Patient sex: F
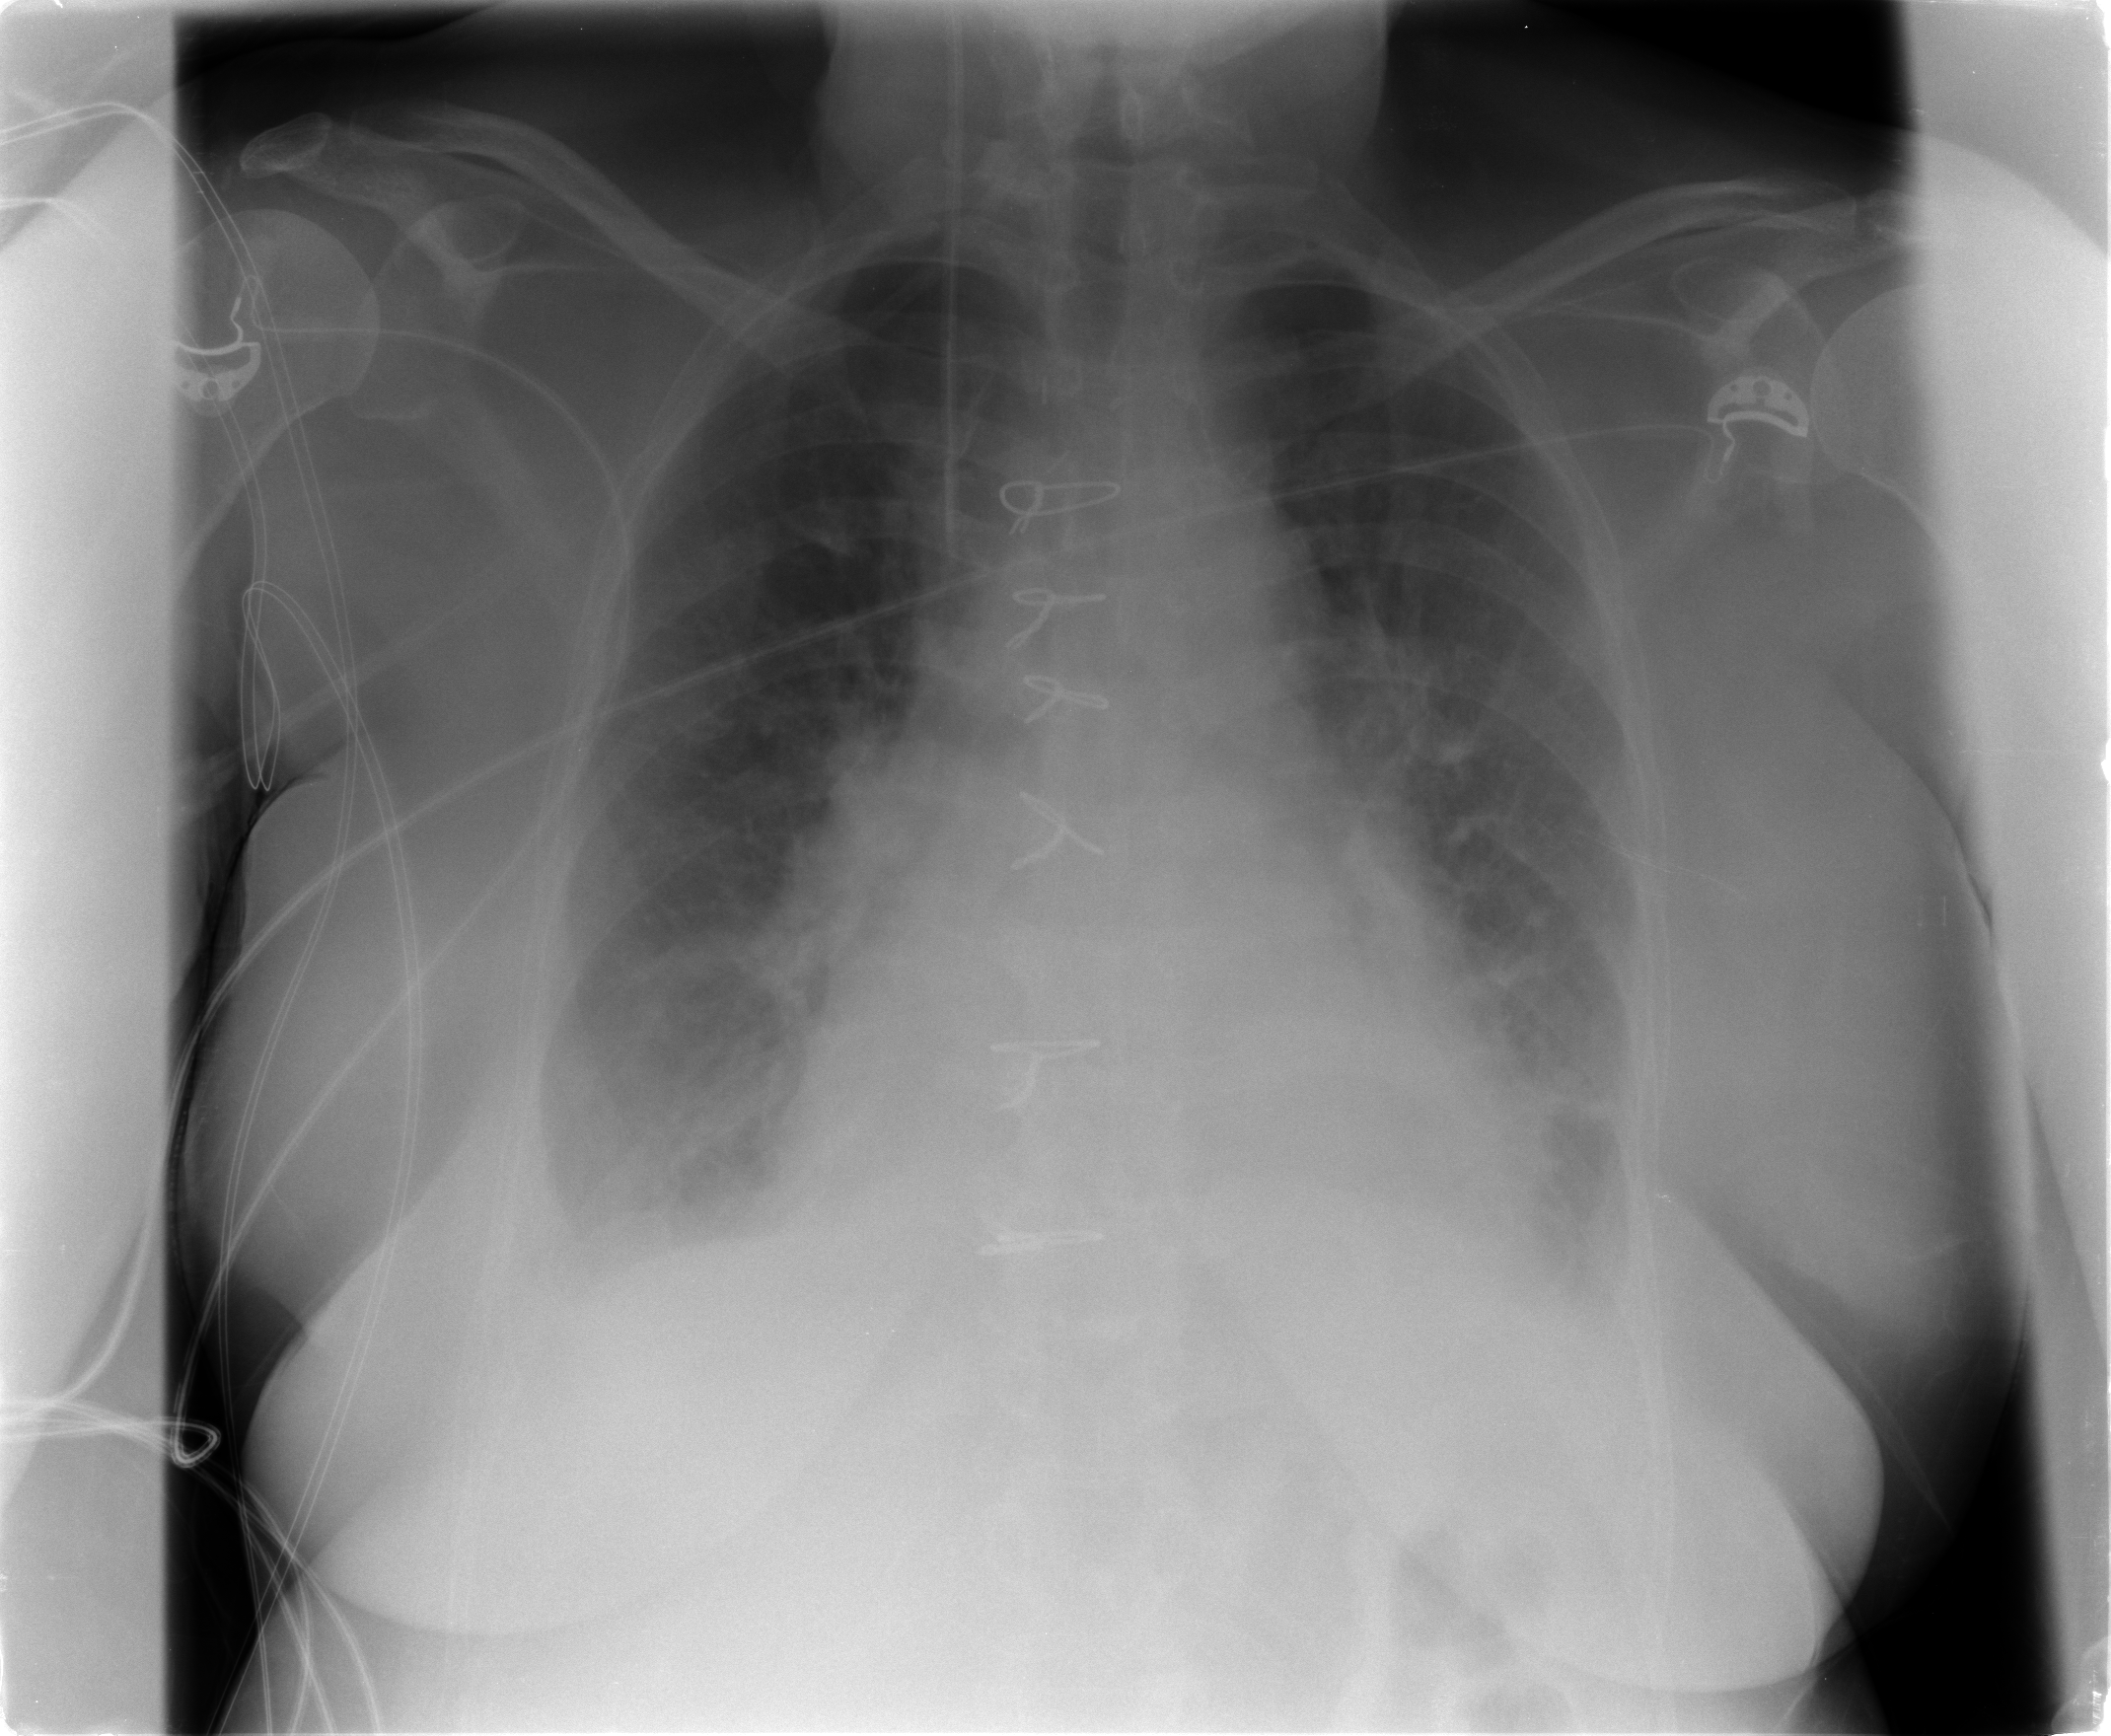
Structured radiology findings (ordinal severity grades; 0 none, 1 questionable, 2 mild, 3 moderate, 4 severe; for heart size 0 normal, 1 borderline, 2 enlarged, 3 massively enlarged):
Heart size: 2
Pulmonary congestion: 3
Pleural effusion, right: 2
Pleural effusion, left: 2
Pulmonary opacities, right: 0
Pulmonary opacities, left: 0
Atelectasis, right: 0
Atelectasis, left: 0